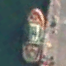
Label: civil